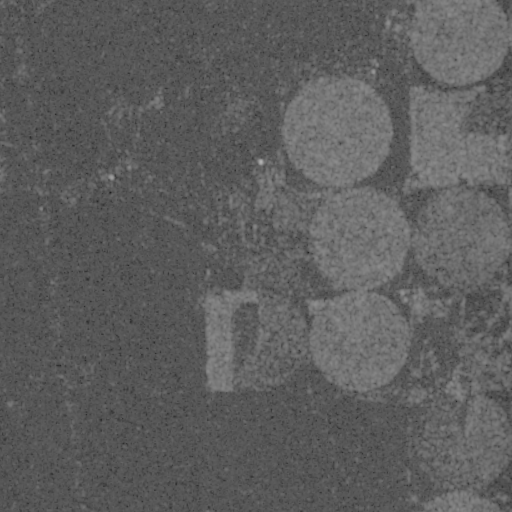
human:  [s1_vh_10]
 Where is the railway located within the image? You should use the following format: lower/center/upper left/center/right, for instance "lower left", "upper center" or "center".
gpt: The railway is located in the upper of the image.
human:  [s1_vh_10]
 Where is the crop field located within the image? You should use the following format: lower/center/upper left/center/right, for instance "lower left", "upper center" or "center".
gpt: There is no crop field in the image.

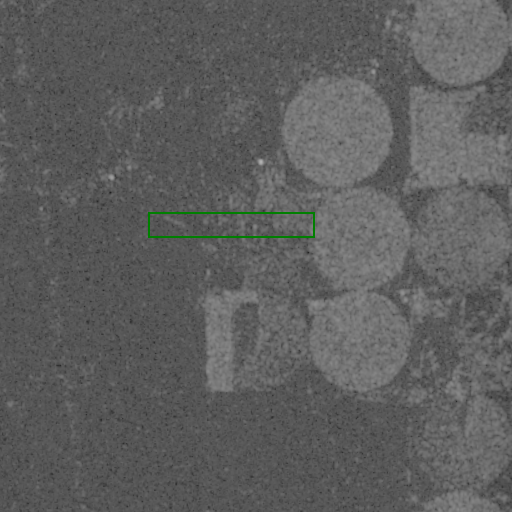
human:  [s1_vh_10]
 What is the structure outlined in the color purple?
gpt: There is no purple outline.
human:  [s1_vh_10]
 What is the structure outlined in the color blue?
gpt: There is no structure outlined in blue.